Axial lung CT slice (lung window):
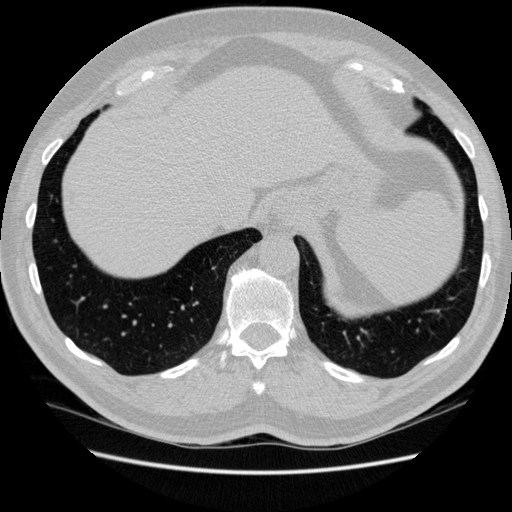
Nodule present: no